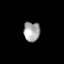
Tissue: lung
Cell type: Others
Senescence score: 0.2379
Nuclear area (px): 317
Mean DAPI intensity: 163.968